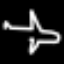
Label: airplane